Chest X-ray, AP view. Patient: 66 years old, sex M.
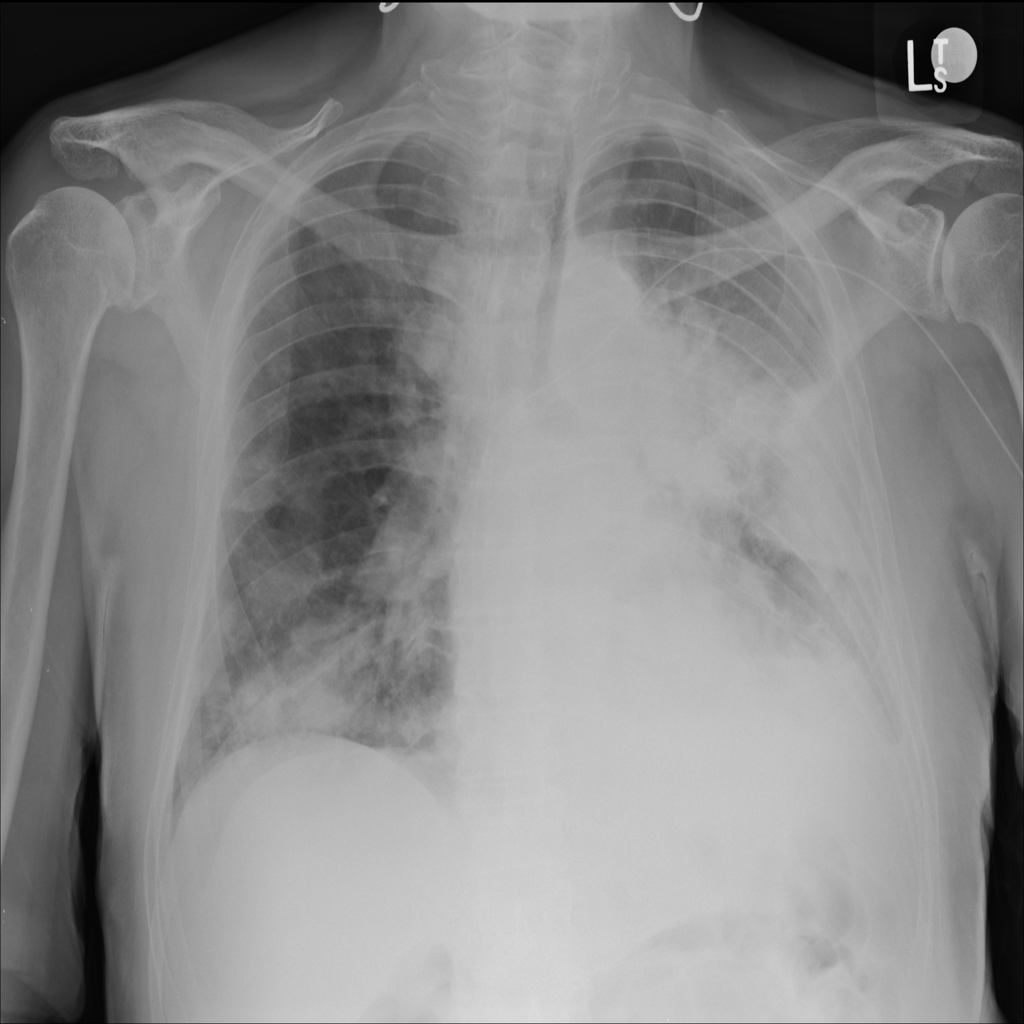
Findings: Mass